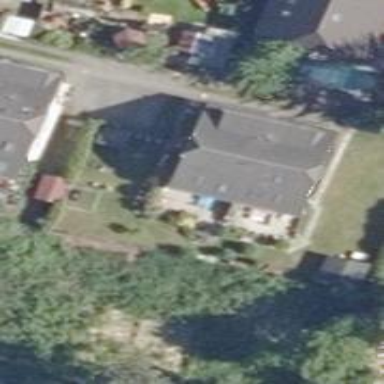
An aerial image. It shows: Simple and straightforward house.